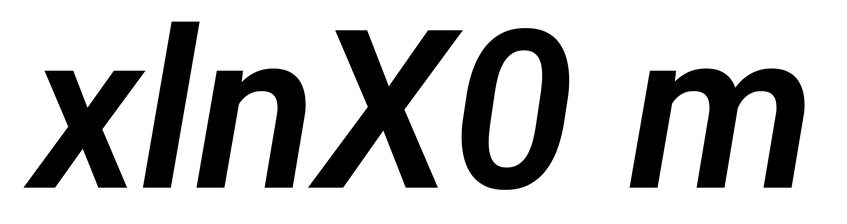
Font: Roboto-Italic_SemiBold_Italic